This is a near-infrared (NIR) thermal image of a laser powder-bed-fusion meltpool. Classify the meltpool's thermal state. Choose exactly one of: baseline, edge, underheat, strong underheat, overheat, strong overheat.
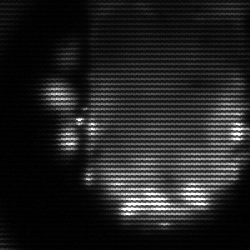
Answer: baseline